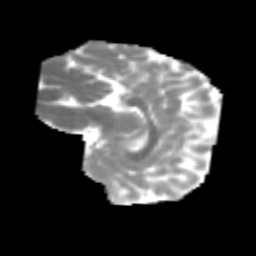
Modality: MD
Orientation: sagittal
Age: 7
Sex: female
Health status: healthy